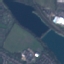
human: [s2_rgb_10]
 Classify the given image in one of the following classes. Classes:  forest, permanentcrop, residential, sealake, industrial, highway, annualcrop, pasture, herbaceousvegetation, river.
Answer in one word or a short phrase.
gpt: River